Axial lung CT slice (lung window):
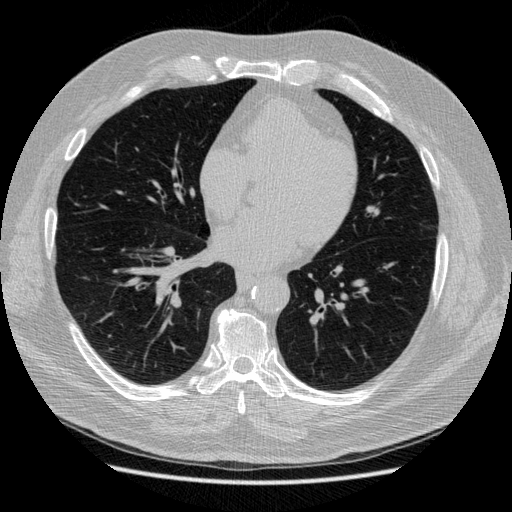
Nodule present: no